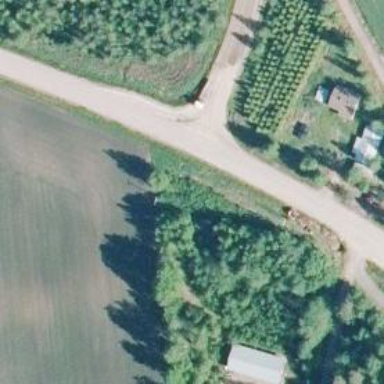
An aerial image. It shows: Secondary road.